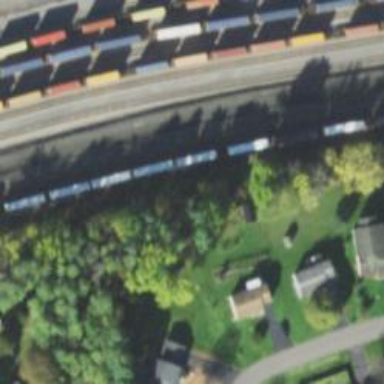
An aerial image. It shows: Railway track.